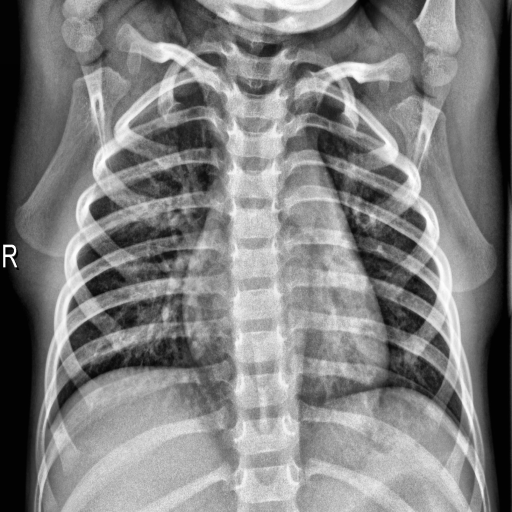
Finding: NORMAL